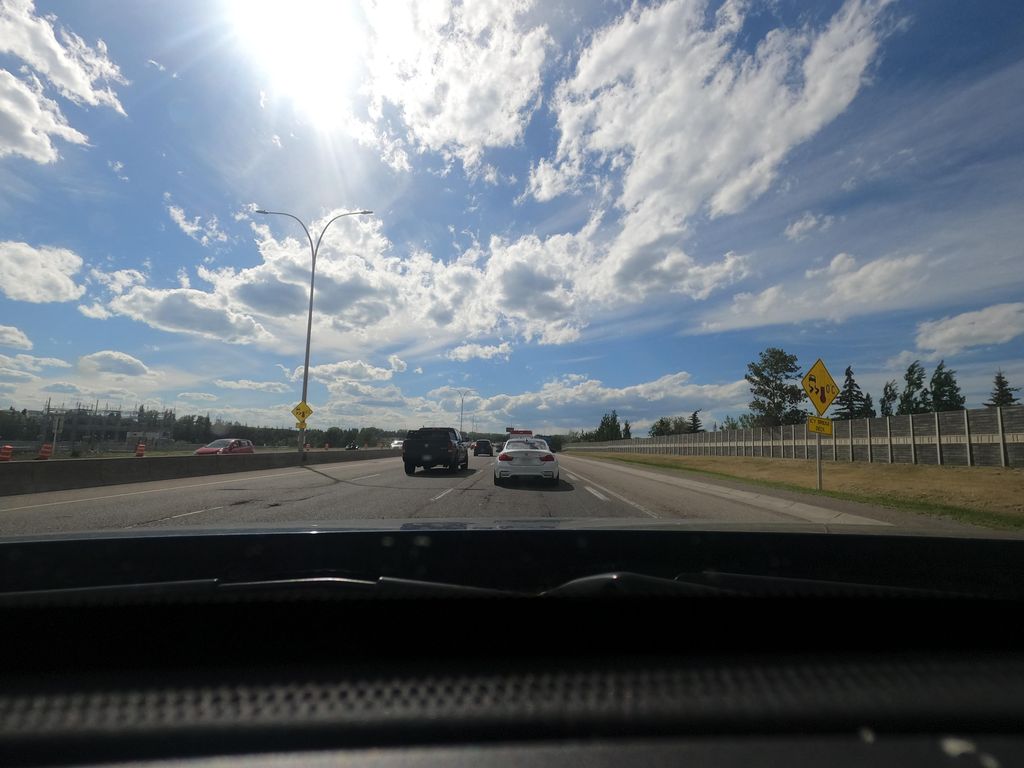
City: calgary